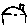
Label: house